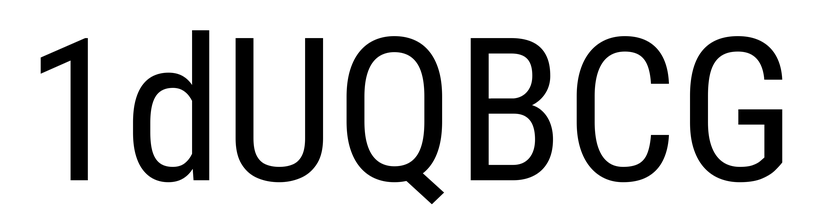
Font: Roboto_Condensed_Regular